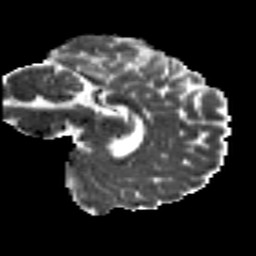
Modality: MD
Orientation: sagittal
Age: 24
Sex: male
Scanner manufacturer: siemens
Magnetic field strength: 3 T
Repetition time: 8.8 s
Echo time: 0.085 s